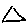
Label: triangle